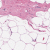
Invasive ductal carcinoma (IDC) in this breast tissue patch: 0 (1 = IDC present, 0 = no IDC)